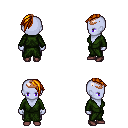
a pixel art fantasy rpg character, female body template, dark elf, purple skin, green robe, metal pants, dark blonde long mohawk hairstyle, bronze tiara, maroon shoes, four views (front, back, left, right), 2x2 character sprite sheet, small pixel art, hard edges, no anti-aliasing